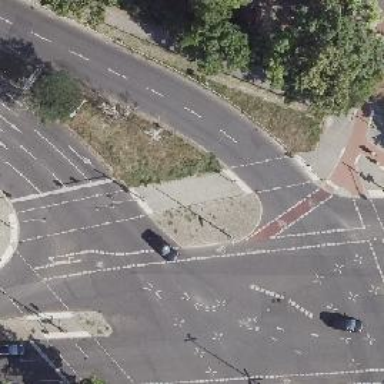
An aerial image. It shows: Footway located on traffic island.